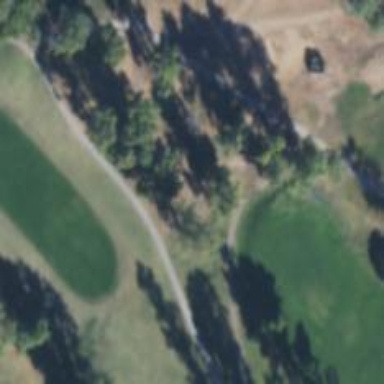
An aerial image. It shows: Path used for both walking and golf.